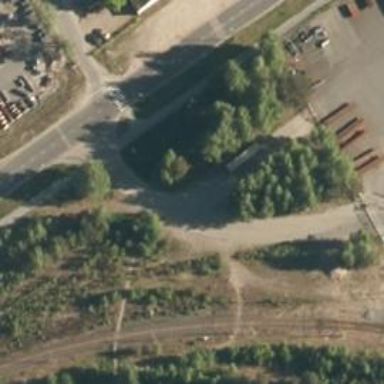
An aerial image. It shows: Abandoned spur railway.